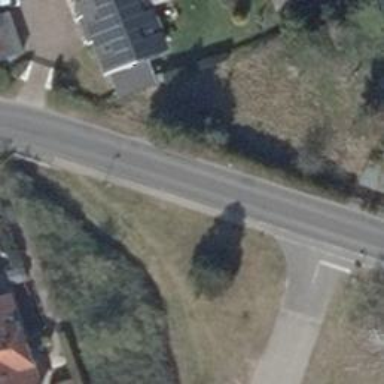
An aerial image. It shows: Tertiary road with asphalt surface and sidewalk on the left.